Aerial crown-view tile of a tropical tree (Barro Colorado Island, Panama), acquired 20240813:
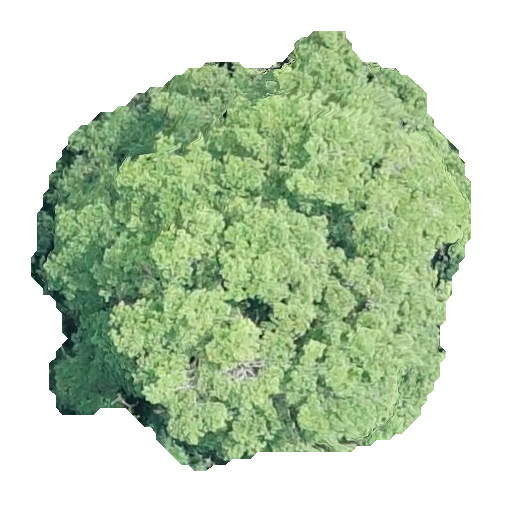
Species: Terminalia amazonia
GBIF accepted scientific name: Terminalia amazonica
Crown area: 216.029 m²